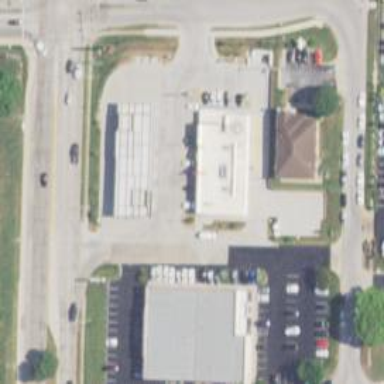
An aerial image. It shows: Convenience shop.